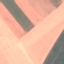
Land use / land cover: AnnualCrop